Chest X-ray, PA view. Patient: 48 years old, sex M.
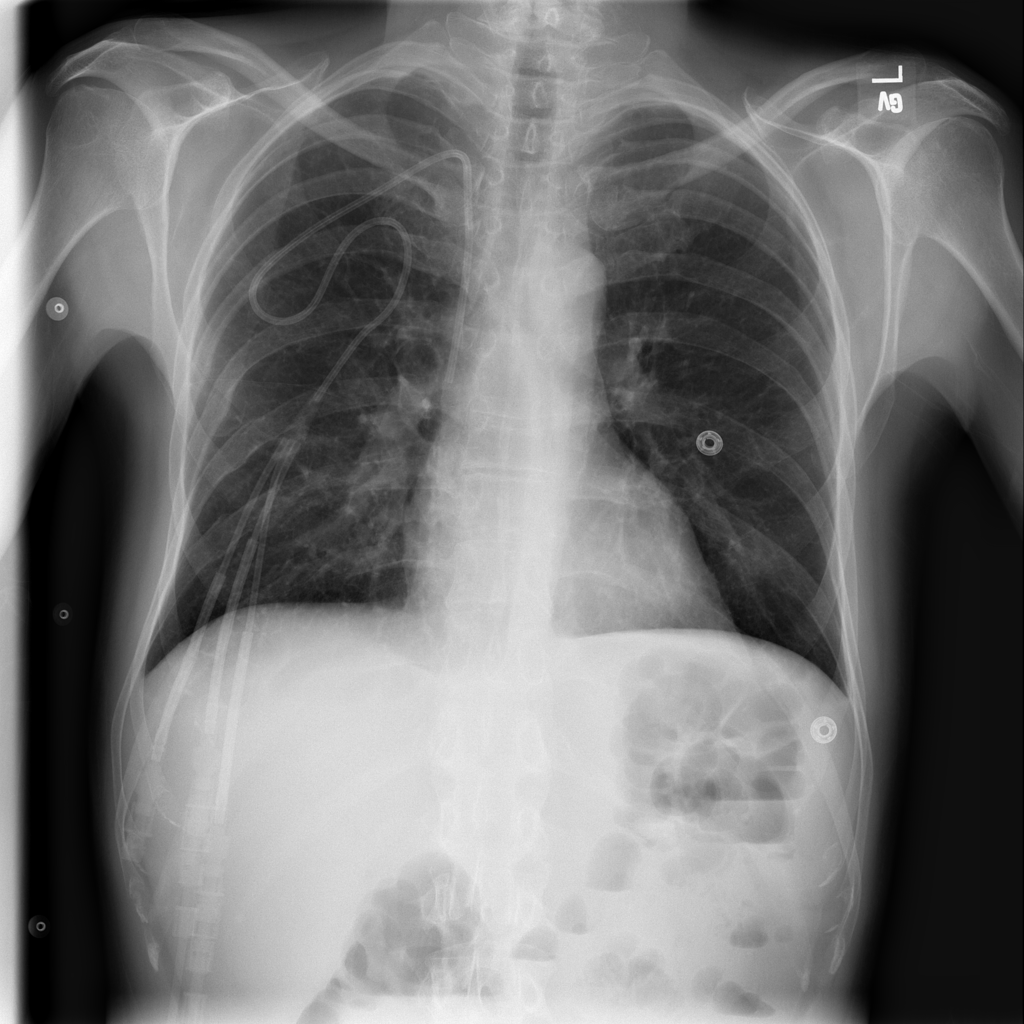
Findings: No Finding